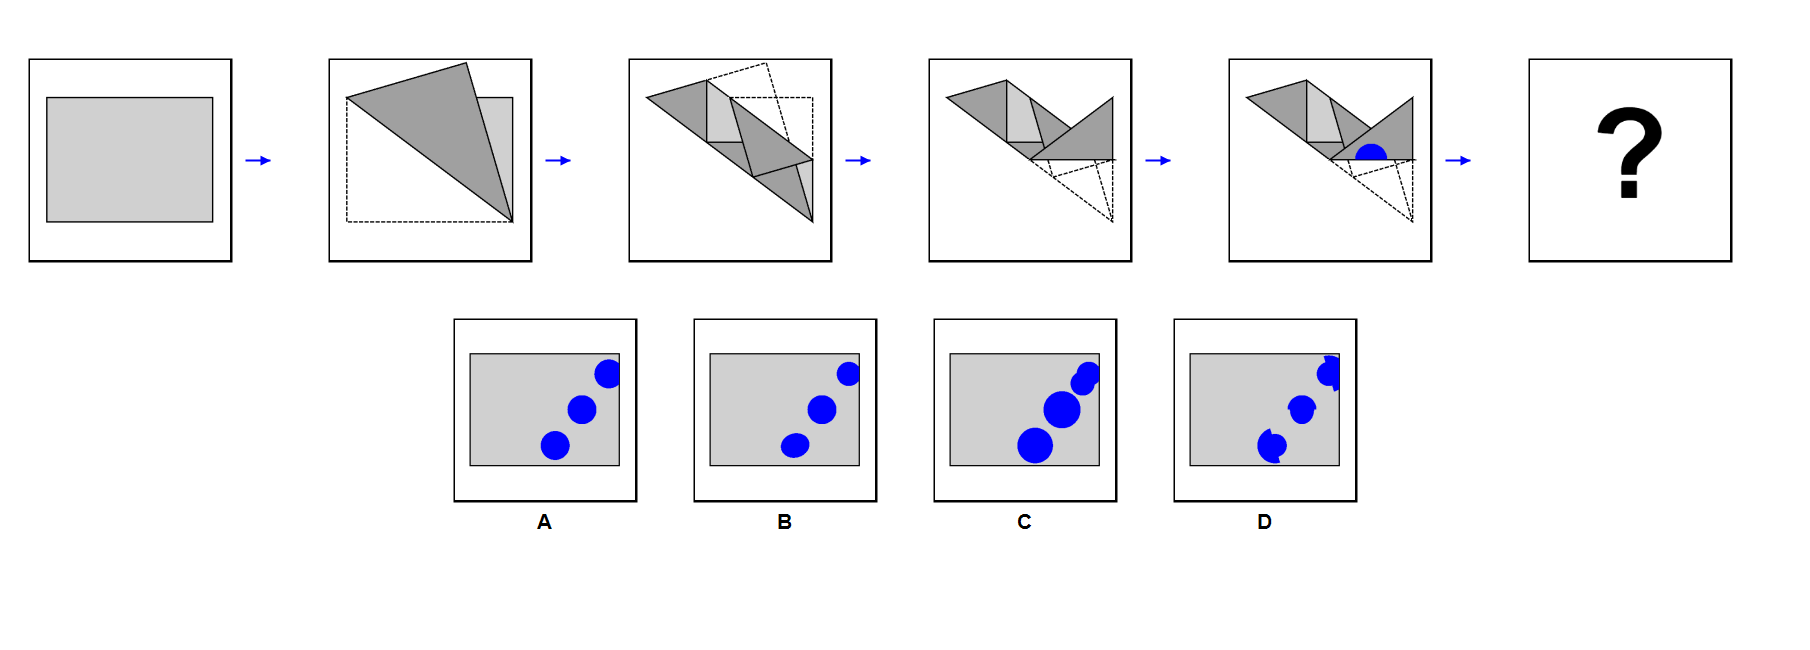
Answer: A